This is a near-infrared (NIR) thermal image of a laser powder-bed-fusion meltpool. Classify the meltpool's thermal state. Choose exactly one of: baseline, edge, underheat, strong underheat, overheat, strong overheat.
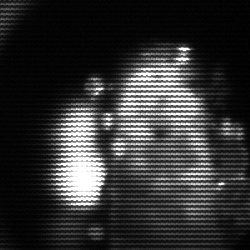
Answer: strong underheat